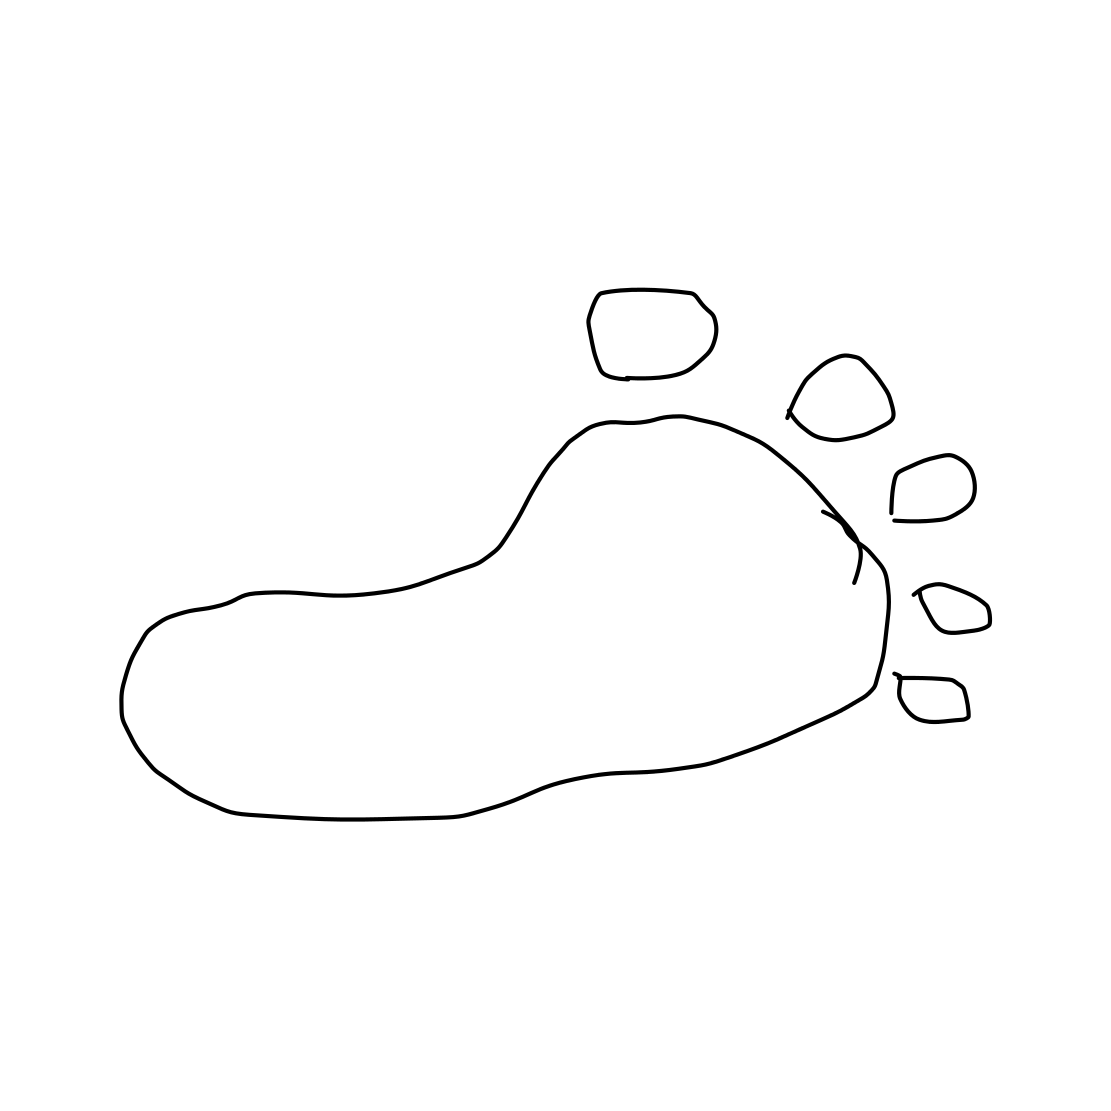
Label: foot